Question: In using Neo4j I'm able to create an array of nodes with labels and then create relationships between those nodes. The labels are essentially mappings to my POCOs (the Dog label relates to a Dog POCO in C#) and these POCOs implement from a simple base POCO containing only an ID property.
When I know the type/label of the node to retrieve, I'm able to cast it using the node.As < T > syntax within the return statement. However, when doing things such as traversing a path between nodes, I will not know the type of the node that I am traversing. While it is technically possible to cast the node as the base type that my POCOs implement from, I lose all of the properties that are specific to the the super class.
Any ideas on how to get started with this one?

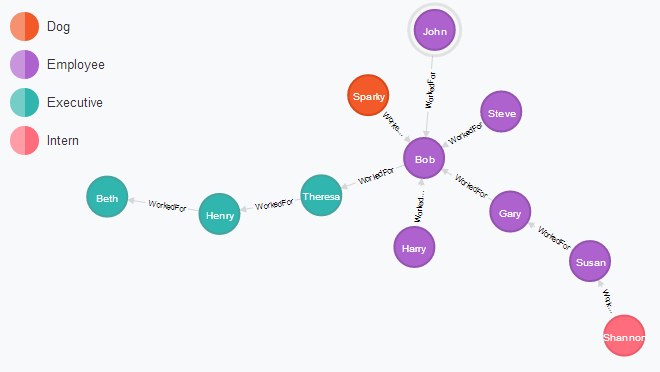
Answer: You could (depending on how you feel about it) try using dynamic, for example, you can set it up like so:
'''
var dog = new Dog {Name = "Woofer", Breed = "Afghan Hound"};
var owner = new Person {Name = "Jeff", PhoneNumber = "<PHONE>"};
//CREATE
gc.Cypher.
Create("(owner:Person {ownerParams})")
.WithParam("ownerParams", owner)
.With("owner")
.Create("(owner)-[:HAS_PET]->(dog:Dog {dogParams})")
.WithParam("dogParams", dog)
.ExecuteWithoutResults();
'''
and retrieve with:
'''
//RETURN
var query = gc.Cypher
.Match("(p:Person)-[:HAS_PET]->(d:Dog)")
.Return((p, d) => new {Person = p.As<Node<string>>(), Dog = d.As<Node<string>>()});
var results = query.Results.ToList();
foreach (var result in results)
{
dynamic p = JsonConvert.DeserializeObject<dynamic>(result.Person.Data);
dynamic d = JsonConvert.DeserializeObject<dynamic>(result.Dog.Data);
Console.WriteLine("If you find {0} (a {1}) please call {2} on {3}.", d.Name, d.Breed, p.Name, p.PhoneNumber);
}
'''
Obviously in this case I know the types I was returning. Now, you'll notice I'm using 'Node<string>' in this - which is frowned upon - the reason I'm using it is that it strips out all the normal stuff neo4j returns back, and separates the 'Data' out - which is really all I'm interested in.
You might be tempted to try doing:
'''
.Return((p,d) => new {Person = p.As<dynamic>(), Dog = d.As<dynamic>()});
'''
but the problem you'll end up with here is that the Neo4jClient doesn't deal with dynamic and will actually return it as an 'object' which loses all your properties.
This should at least give you a starting point, if you need help with a specific type of query it'd be worth putting the query up for reference.